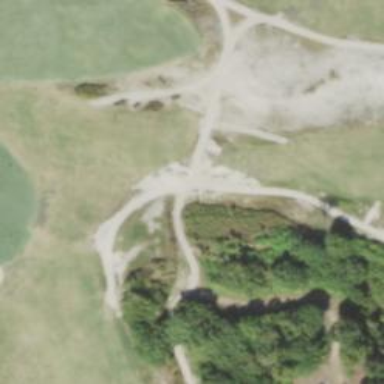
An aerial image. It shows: Footway that resembles golf path.